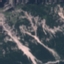
Land use / land cover class: HerbaceousVegetation